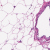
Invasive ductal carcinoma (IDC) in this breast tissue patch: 0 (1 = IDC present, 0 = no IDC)